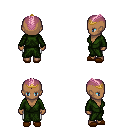
a pixel art fantasy rpg character, female body template, human, dark skin, green robe, white pants, pink short mohawk hairstyle, gold tiara, brown slippers, four views (front, back, left, right), 2x2 character sprite sheet, small pixel art, hard edges, no anti-aliasing